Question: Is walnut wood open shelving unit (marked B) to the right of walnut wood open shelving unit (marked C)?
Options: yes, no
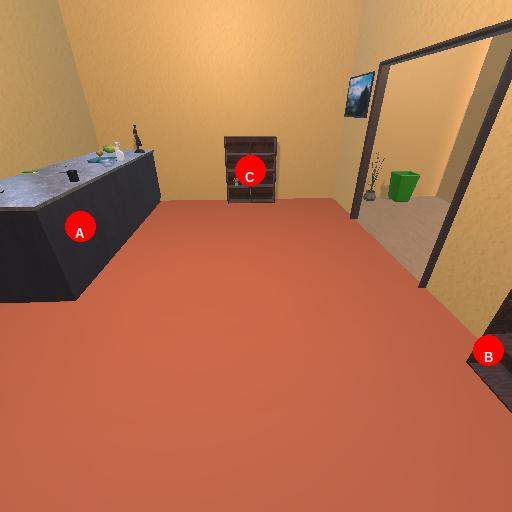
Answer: yes